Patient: sex F, age 34
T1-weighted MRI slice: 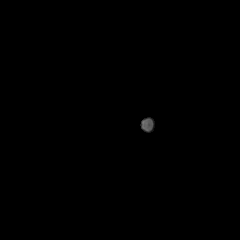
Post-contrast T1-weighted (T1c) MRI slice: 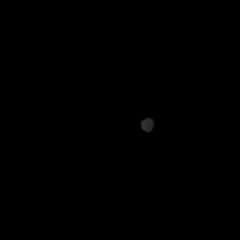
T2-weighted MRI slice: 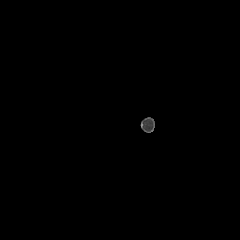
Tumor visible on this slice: no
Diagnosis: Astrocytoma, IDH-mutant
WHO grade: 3